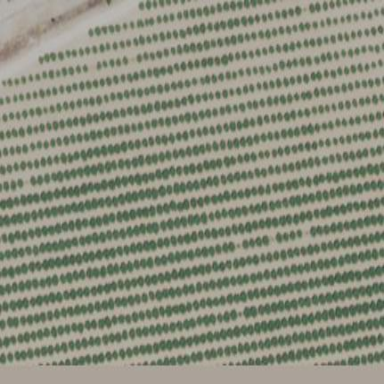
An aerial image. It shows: Vineyard where grapes are grown.